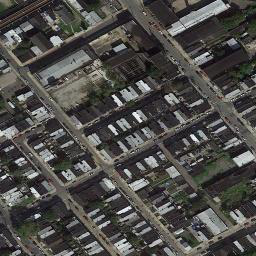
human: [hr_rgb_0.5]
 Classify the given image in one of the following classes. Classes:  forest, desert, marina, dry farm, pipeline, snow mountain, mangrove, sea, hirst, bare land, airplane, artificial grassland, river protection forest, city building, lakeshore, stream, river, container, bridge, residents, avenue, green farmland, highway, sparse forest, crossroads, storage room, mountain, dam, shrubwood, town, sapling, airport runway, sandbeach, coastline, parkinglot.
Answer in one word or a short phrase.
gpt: town